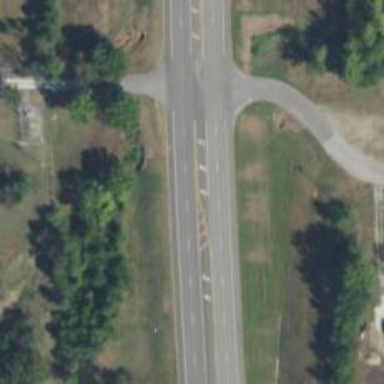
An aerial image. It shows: Primary highway.